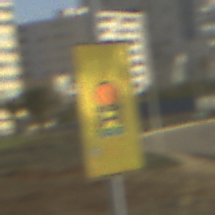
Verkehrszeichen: FahrzeugeMitWassergefaehrdenderLadungOhnePfeilsymbol
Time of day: MorningAfternoon
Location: Outdoor (Suburban)
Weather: PartlyCloudy
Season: NotSpecified
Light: Natural